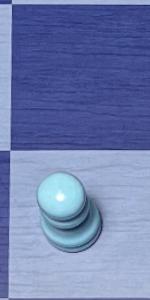
Label: Pawn_White